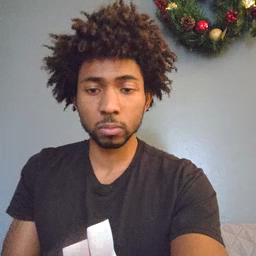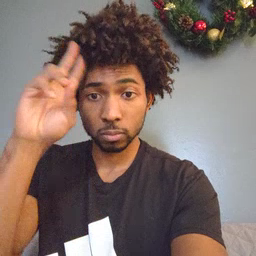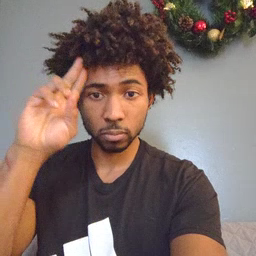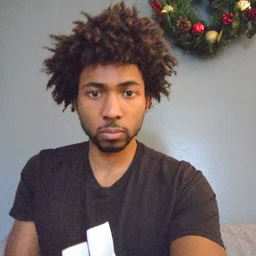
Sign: uncle